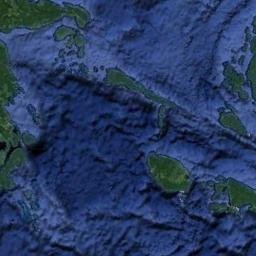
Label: island